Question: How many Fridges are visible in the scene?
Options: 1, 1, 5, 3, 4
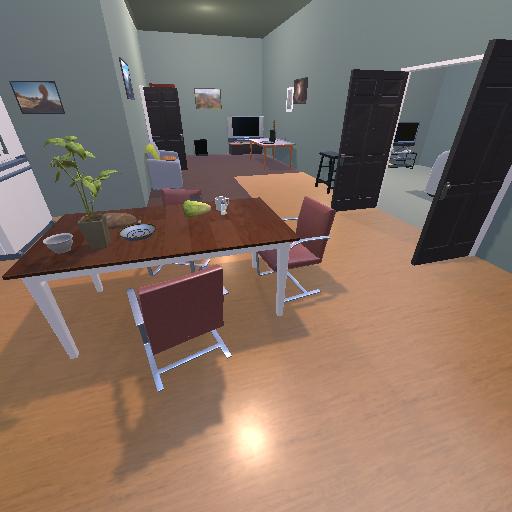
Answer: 1